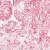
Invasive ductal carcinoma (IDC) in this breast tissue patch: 0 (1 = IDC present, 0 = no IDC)